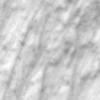
Label: no_change